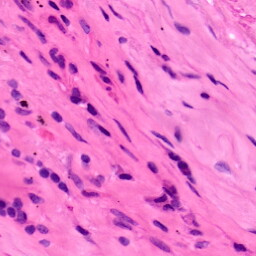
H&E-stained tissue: Lung